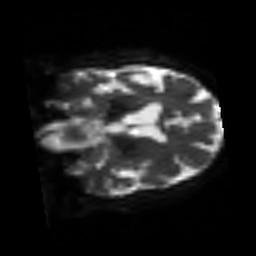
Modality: sbref
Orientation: coronal
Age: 64
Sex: male
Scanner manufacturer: siemens
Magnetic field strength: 3 T
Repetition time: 3.2 s
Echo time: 0.081 s